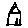
Label: house